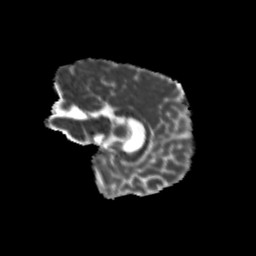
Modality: MD
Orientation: sagittal
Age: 11
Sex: male
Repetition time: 9.512 s
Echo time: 0.089 s